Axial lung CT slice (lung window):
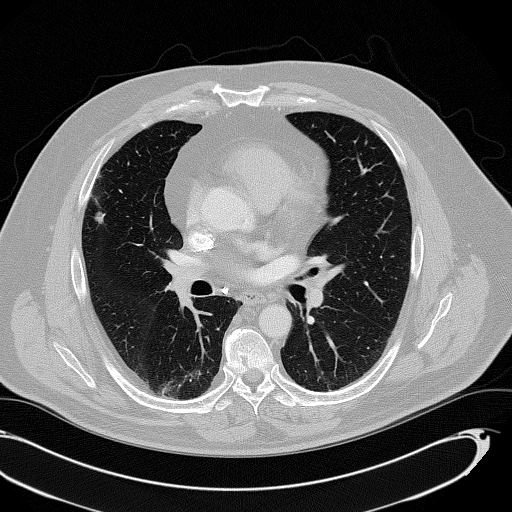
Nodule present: yes
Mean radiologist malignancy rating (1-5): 3